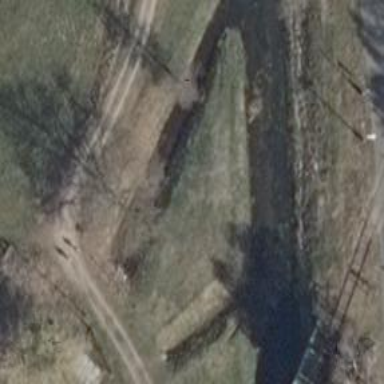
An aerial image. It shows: Culvert tunnel.